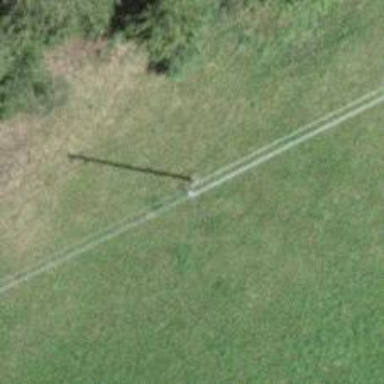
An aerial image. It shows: Minor power line.